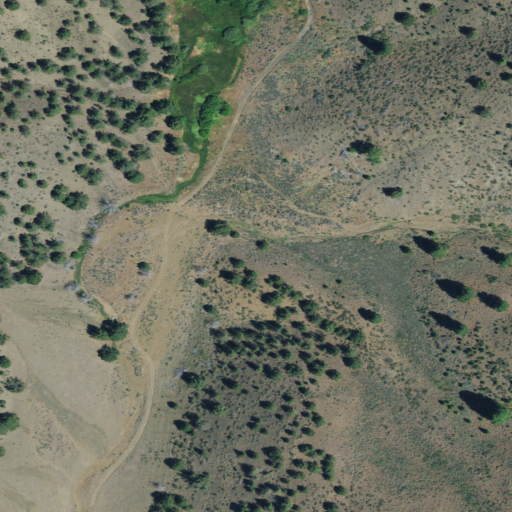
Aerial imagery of valley in Oregon named Wildcat Gulch containing shrub, open development, woody wetlands, and evergreen forest